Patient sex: M
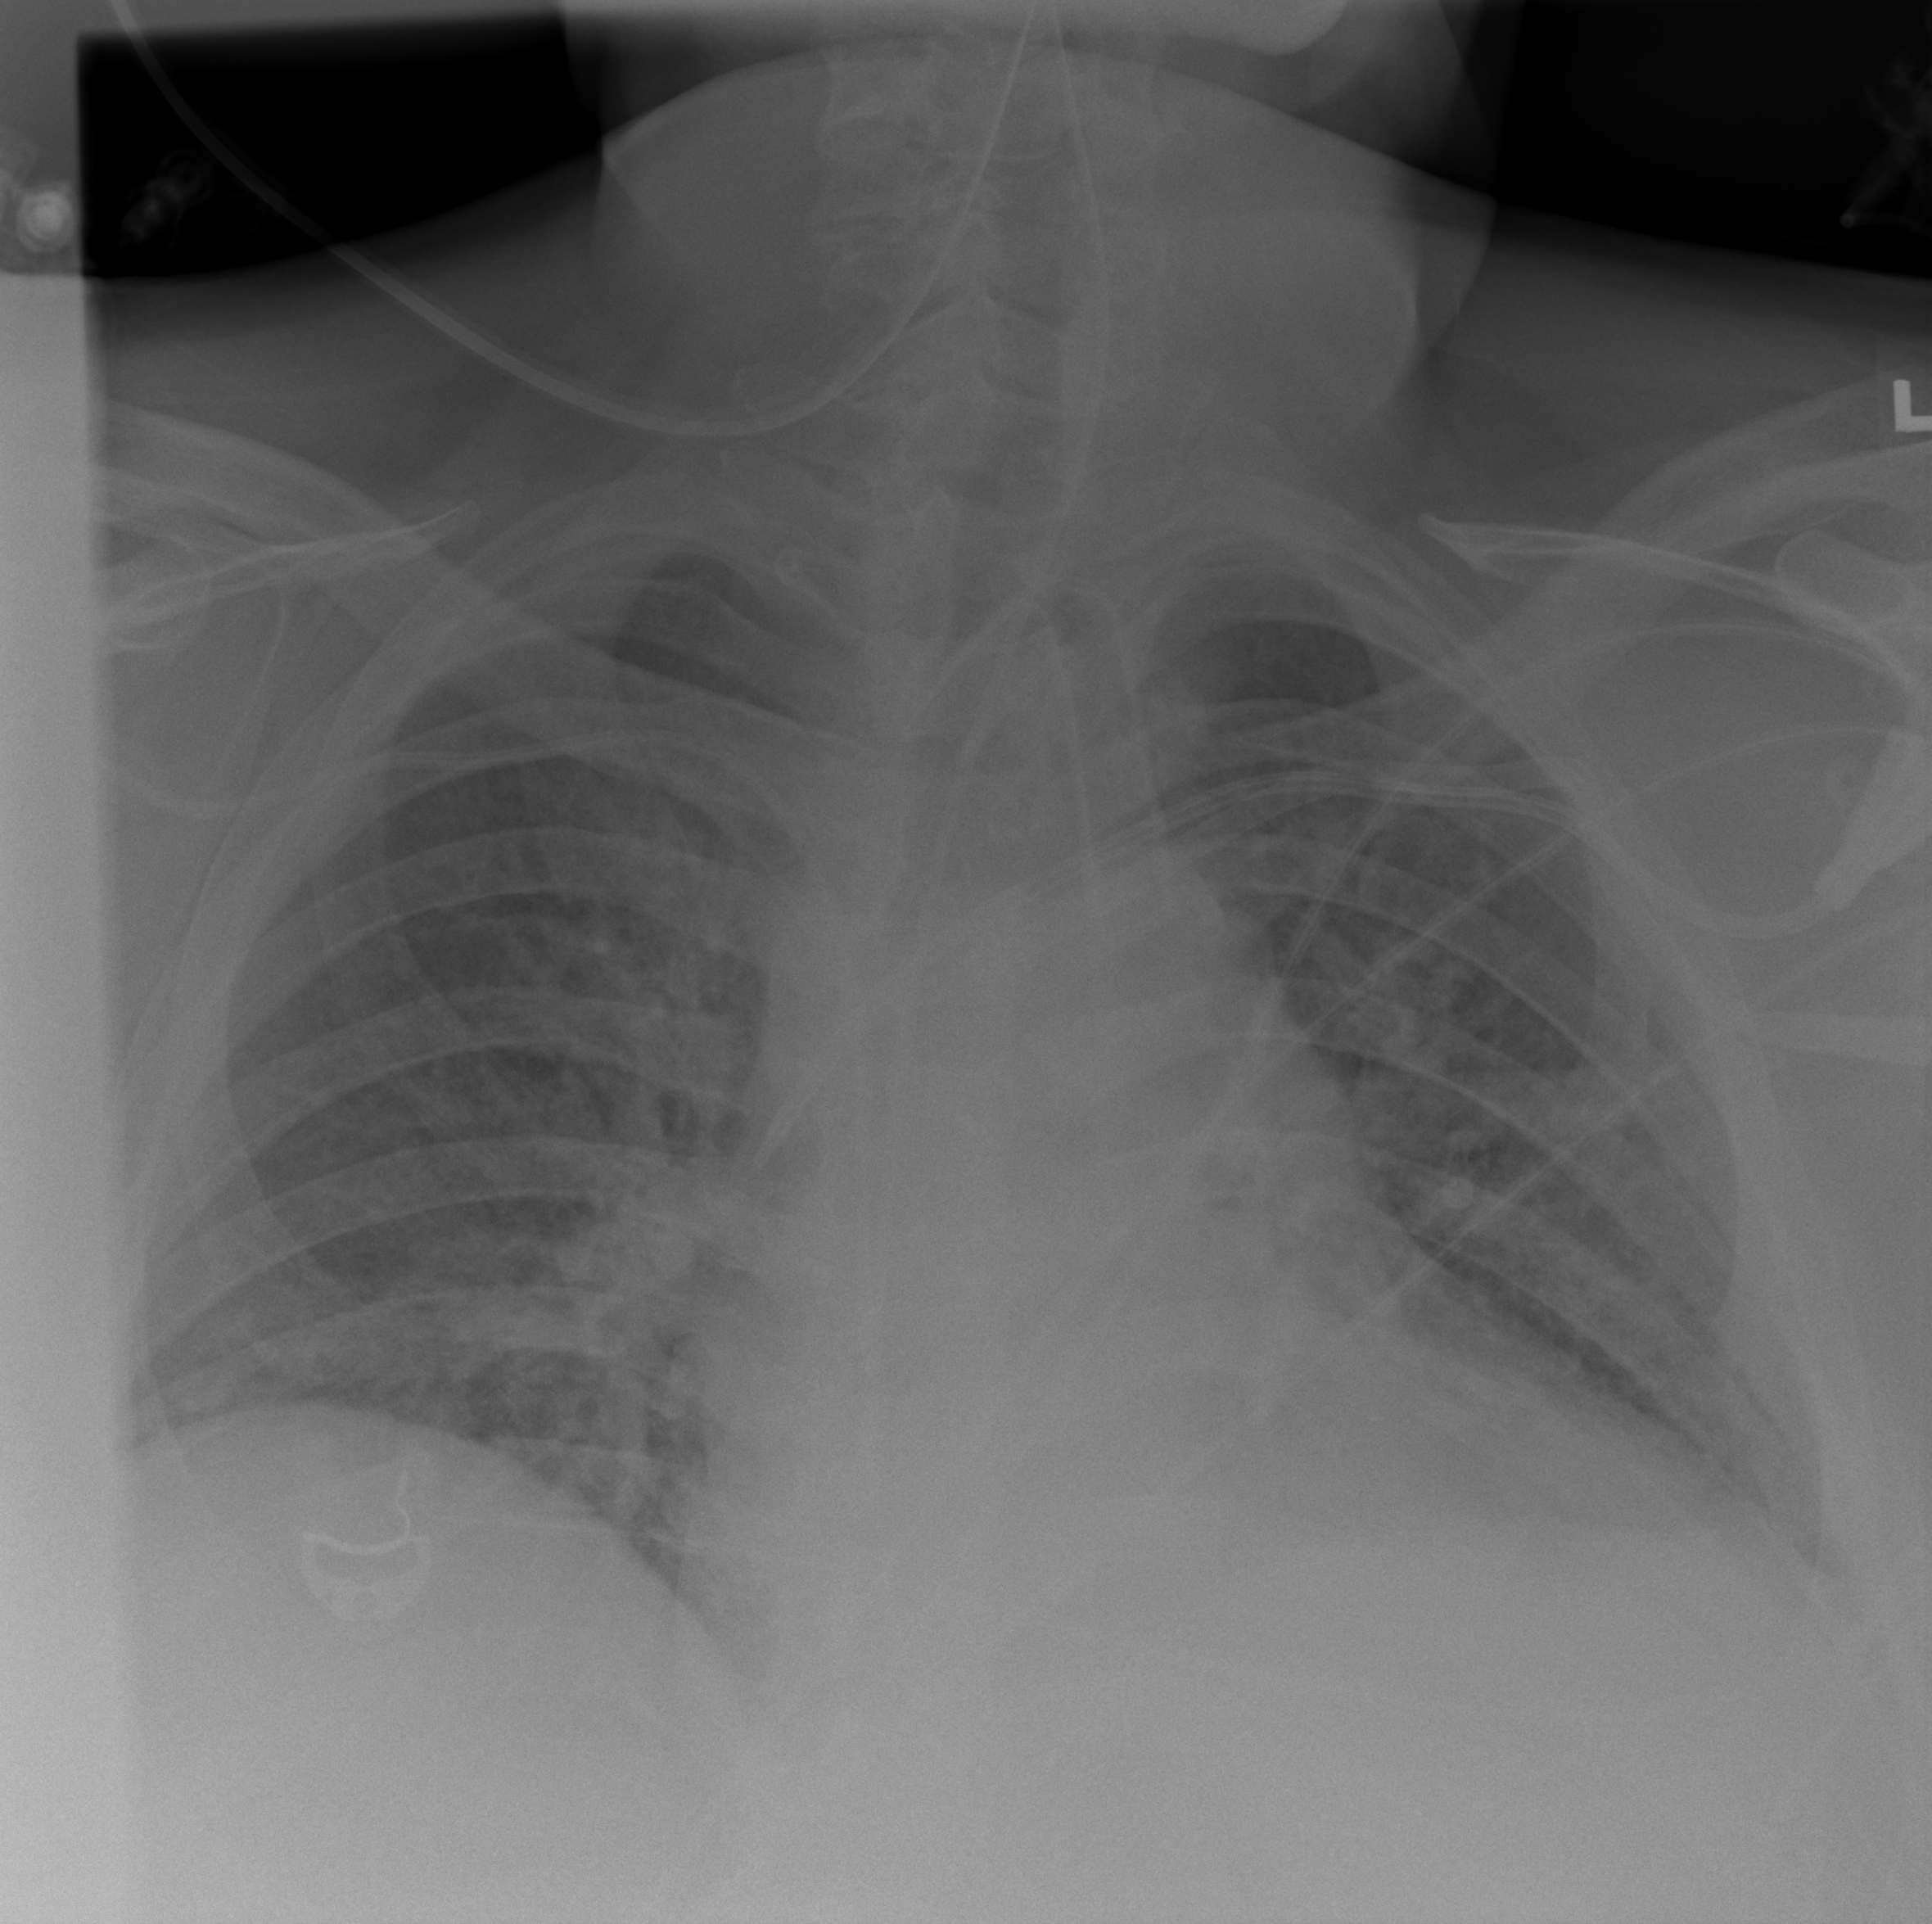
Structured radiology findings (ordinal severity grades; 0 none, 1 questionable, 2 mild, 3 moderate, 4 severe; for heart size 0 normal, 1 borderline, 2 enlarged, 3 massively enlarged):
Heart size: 2
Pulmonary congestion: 2
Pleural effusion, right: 0
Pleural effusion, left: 0
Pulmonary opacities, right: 2
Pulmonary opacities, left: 2
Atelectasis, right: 0
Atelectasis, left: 0